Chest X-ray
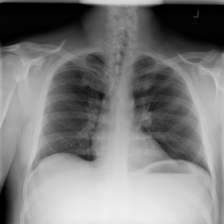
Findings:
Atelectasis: negative
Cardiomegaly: negative
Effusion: negative
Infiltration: negative
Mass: negative
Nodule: negative
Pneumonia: negative
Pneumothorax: negative
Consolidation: negative
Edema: negative
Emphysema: negative
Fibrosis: negative
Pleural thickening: negative
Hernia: negative